Question: I am currently developing an Android app that is using a remote MySQL database to write/read bookmarked by the user locations on the map. I acquire the address of a location via Reverse GeoLocation and after that pass it to a php file with the following code:
'''
EditText addressEntry = (EditText) findViewById(R.id.addressentry);
String address = addressEntry.getText().toString().trim();
nameValuePairs.add(new BasicNameValuePair("address", address));
'''
Here is my php file:
'''
<html>
<head>
<meta http-equiv="content-type" content="text/html; charset=utf-8" />
</head>
<body>
<?php
$mysqlid = mysql_connect("XXX","XXX","XXX");
mysql_select_db("XXX");
mysql_query("SET NAMES utf8", $mysqlid) ;
$insert_query = mysql_query("INSERT INTO table123 (userid, address) VALUES ('".$_REQUEST['userId']."', '".$_REQUEST['address']."') ");
mysql_close();
?>
</body>
</html>
'''
If I submit an address that contains no-Cyrillic letters everything works fine - I get the record in the database. But if I submit a Cyrillic entry - I get the following record in the database :
'''
. 13A
Sofia
'''
Where every (it's a rectangle-symbol but not shown here - copy-pasted appears like this - ?) is a letter from the actual address. Before submitting the address to the database I have a toast showing it and it appears to be valid and readable.
Here is my code connecting the remote database:
'''
public void onClick(View addBookmarkView) {
InputStream is = null;
ArrayList<NameValuePair> nameValuePairs = new ArrayList<NameValuePair>();
nameValuePairs.add(new BasicNameValuePair("userId", userIdPassed));
EditText addressEntry = (EditText) findViewById(R.id.addressentry);
String address = addressEntry.getText().toString().trim();
nameValuePairs.add(new BasicNameValuePair("address", address));
//http post
try{
HttpClient httpclient = new DefaultHttpClient();
HttpPost httppost = new HttpPost(PHP_URL);
httppost.setEntity(new UrlEncodedFormEntity(nameValuePairs));
HttpResponse response = httpclient.execute(httppost);
HttpEntity entity = response.getEntity();
is = entity.getContent();
} catch(Exception e){
Log.e("log_tag", "Error in http connection "+e.toString());
}
'''
I am sure the error is not in my database nor the php file - the sql database it has an Collation set to utf8_general_ci and if I try to put a static Cyrillic entry via another php file it works fine. Here the example:
'''
<html>
<head>
<meta http-equiv="Content-Type" content="text/html; charset=utf-8" />
</head>
<body>
<?php
$mysqlid = mysql_connect("XXX","XXX","XXX");
mysql_select_db("XXX");
mysql_query("SET NAMES utf8", $mysqlid) ;
$insert_query = mysql_query("INSERT INTO table123 (userid, address) VALUES ('123456789','asdsdasdas 123') ");
mysql_close();
?>
</body>
</html>
'''
And this successfully adds a valid and readable in Cyrillic record in my database.
'''
asdsdasdas 123
'''
Do you have any idea if I miss to put something to specify encoding somewhere in the Android app code or maybe Manifest.xml or any other idea how to get this running?
Cheers!
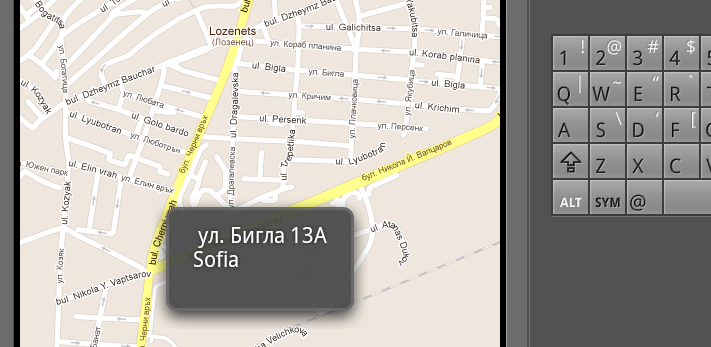
Answer: Try to set the encoding for Cyrillic entries using this:
'''
httppost.setEntity(new UrlEncodedFormEntity(nameValuePairs,"UTF-8"));
'''